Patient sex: M
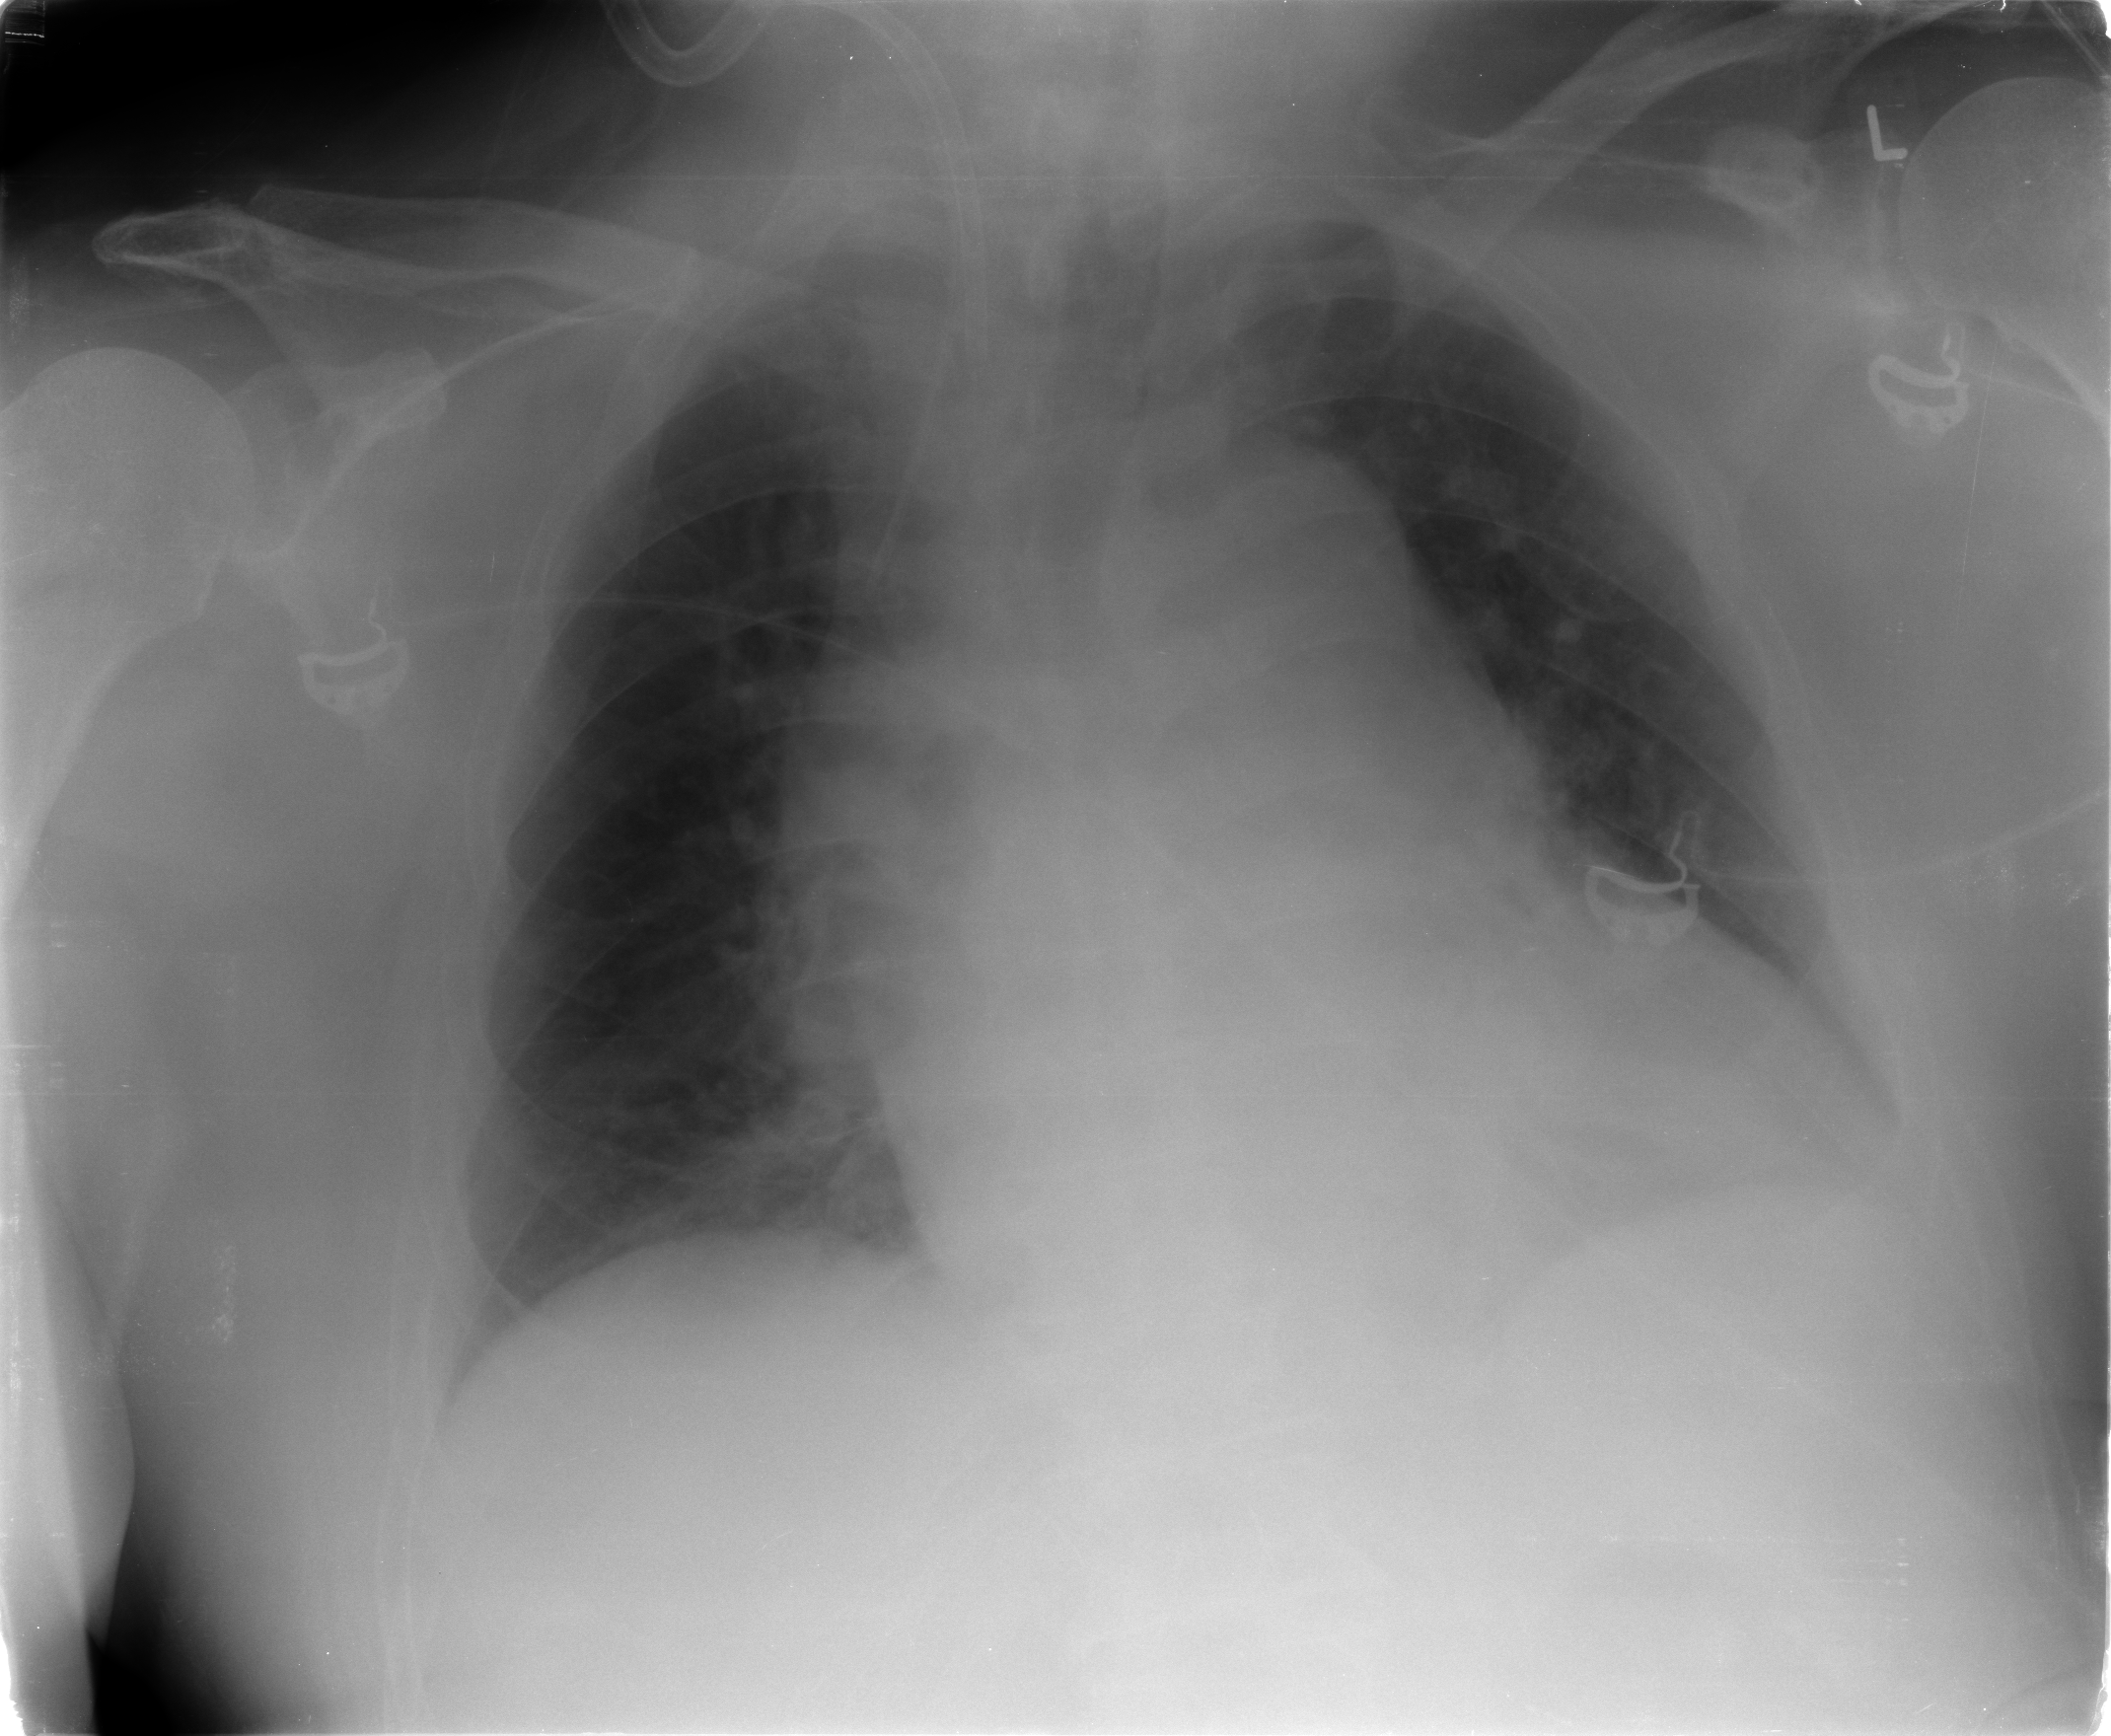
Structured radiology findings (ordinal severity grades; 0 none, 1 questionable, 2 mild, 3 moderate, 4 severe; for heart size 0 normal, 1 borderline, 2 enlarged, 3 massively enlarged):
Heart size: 2
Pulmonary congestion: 2
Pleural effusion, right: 0
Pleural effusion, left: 2
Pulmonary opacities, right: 0
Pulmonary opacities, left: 0
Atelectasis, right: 0
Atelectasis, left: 0